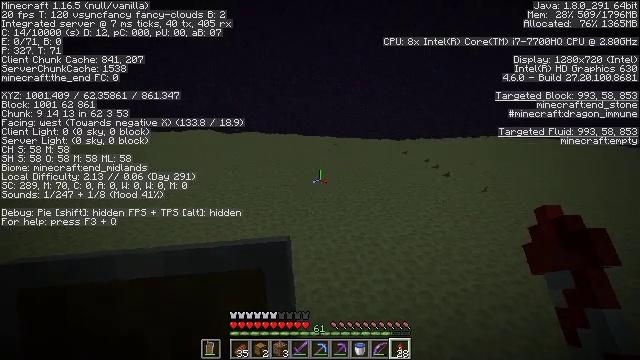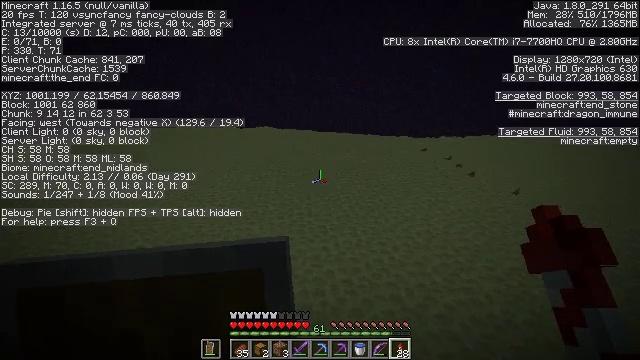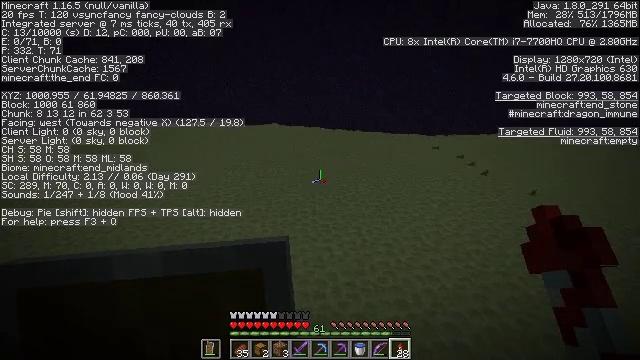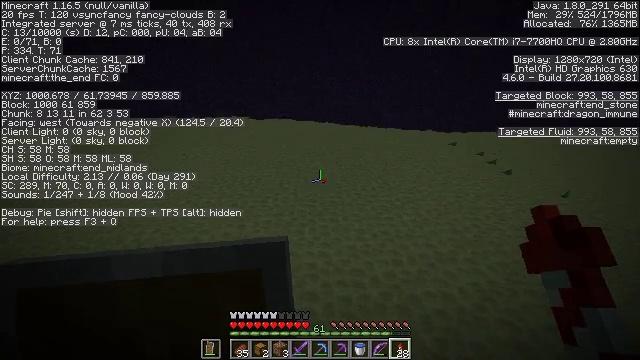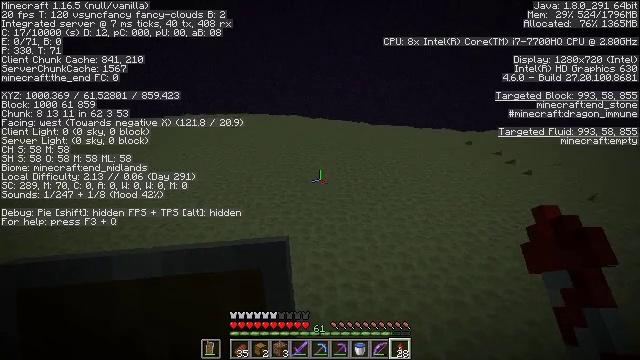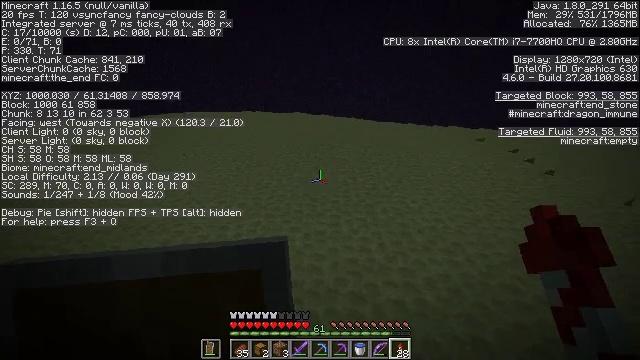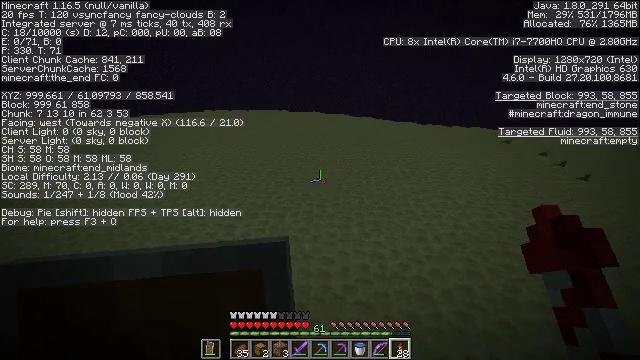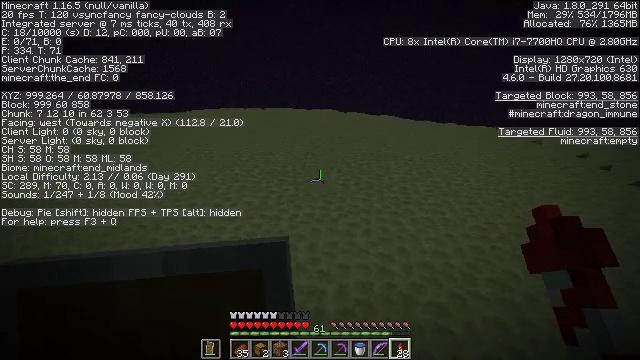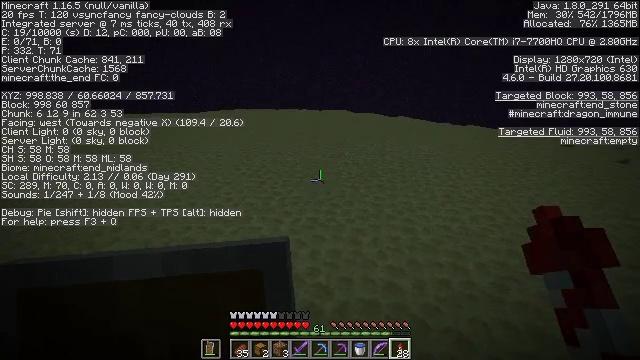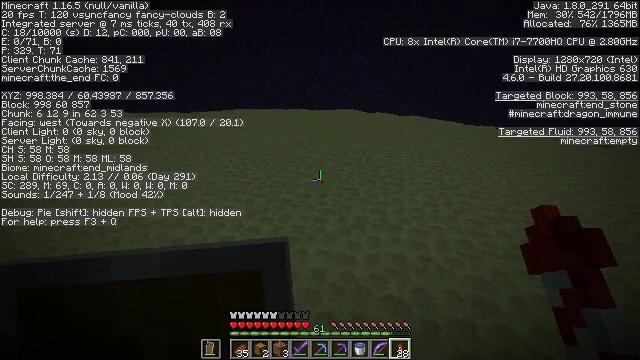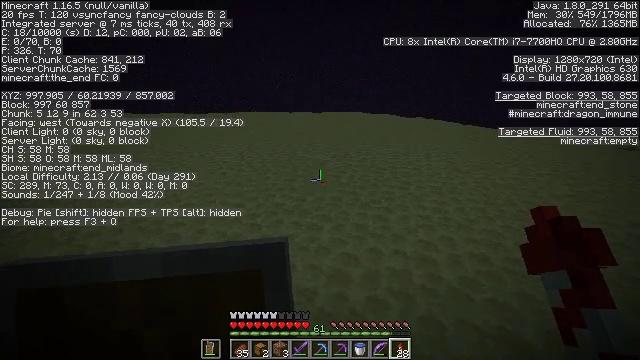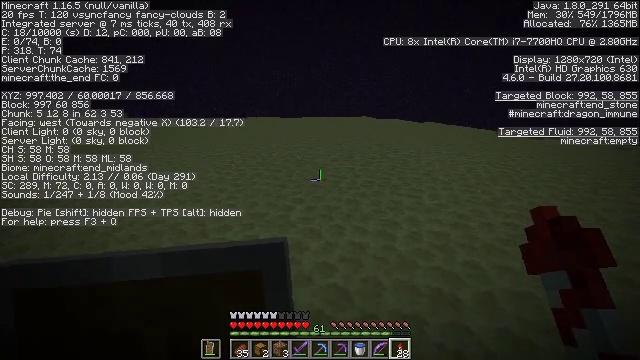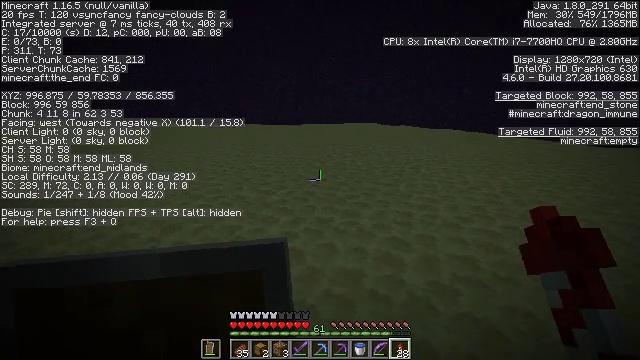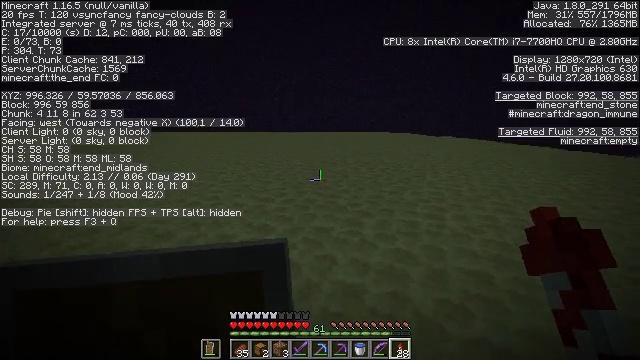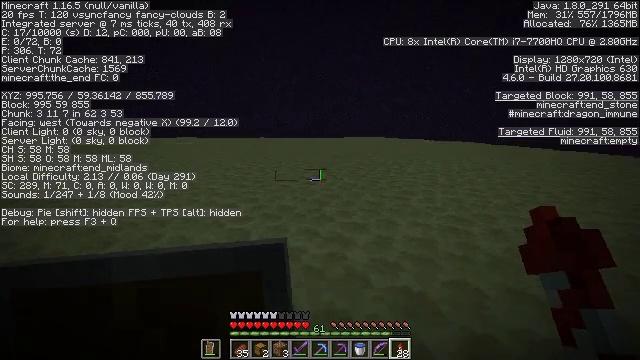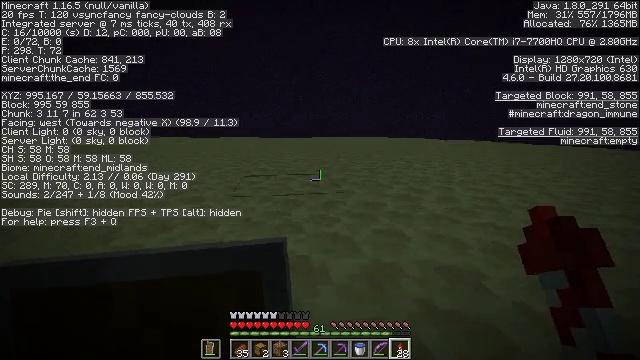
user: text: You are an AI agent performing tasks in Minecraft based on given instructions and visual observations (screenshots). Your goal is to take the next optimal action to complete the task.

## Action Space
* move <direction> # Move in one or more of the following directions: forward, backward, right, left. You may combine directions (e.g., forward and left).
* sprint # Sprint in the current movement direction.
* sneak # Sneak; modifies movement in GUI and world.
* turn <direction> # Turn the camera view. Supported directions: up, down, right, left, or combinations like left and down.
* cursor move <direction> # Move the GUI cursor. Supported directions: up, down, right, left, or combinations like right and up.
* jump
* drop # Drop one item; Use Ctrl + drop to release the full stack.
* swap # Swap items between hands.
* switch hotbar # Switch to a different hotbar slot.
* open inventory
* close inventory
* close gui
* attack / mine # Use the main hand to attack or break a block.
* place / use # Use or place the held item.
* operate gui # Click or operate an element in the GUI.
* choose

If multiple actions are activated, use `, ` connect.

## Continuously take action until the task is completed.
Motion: motion action
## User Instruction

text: Extract end stone with a pickaxe.
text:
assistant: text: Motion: turn left
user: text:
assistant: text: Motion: turn left
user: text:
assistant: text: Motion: turn left
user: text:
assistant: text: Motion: turn left
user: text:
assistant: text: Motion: turn left
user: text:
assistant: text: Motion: turn left
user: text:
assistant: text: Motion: turn left
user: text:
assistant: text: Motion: turn left
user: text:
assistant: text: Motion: turn left
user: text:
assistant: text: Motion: turn left
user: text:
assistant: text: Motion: turn left and up
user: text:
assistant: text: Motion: turn left and up
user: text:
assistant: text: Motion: turn left and up
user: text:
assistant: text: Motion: turn up
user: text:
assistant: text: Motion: no_op
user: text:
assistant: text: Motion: no_op
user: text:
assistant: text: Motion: no_op
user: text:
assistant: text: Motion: no_op
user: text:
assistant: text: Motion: no_op
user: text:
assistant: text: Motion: no_op
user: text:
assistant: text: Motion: no_op
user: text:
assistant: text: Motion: no_op
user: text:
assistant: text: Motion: no_op
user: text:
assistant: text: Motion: no_op
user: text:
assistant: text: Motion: no_op
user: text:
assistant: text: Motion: no_op
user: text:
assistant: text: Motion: no_op
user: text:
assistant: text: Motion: no_op
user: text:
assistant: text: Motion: no_op
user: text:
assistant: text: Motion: no_op